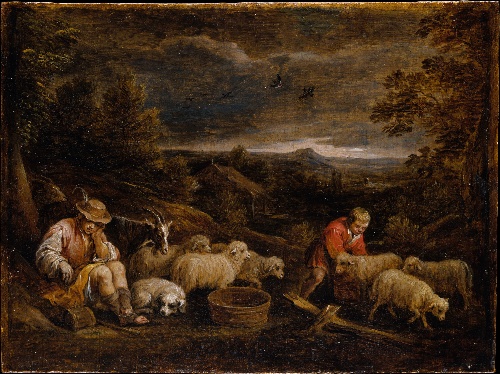
Title: Shepherds and Sheep
Artist: David Teniers the Younger
Artist bio: Flemish, Antwerp 1610–1690 Brussels
Object type: Painting
Classification: Paintings
Medium: Oil on wood
Dimensions: 6 5/8 x 9 in. (16.8 x 22.9 cm)
Department: European Paintings
Credit line: Marquand Collection, Gift of Henry G. Marquand, 1889
Accession year: 1889
Repository: Metropolitan Museum of Art, New York, NY
Tags: Men|Dogs|Goats|Sheep|Shepherds